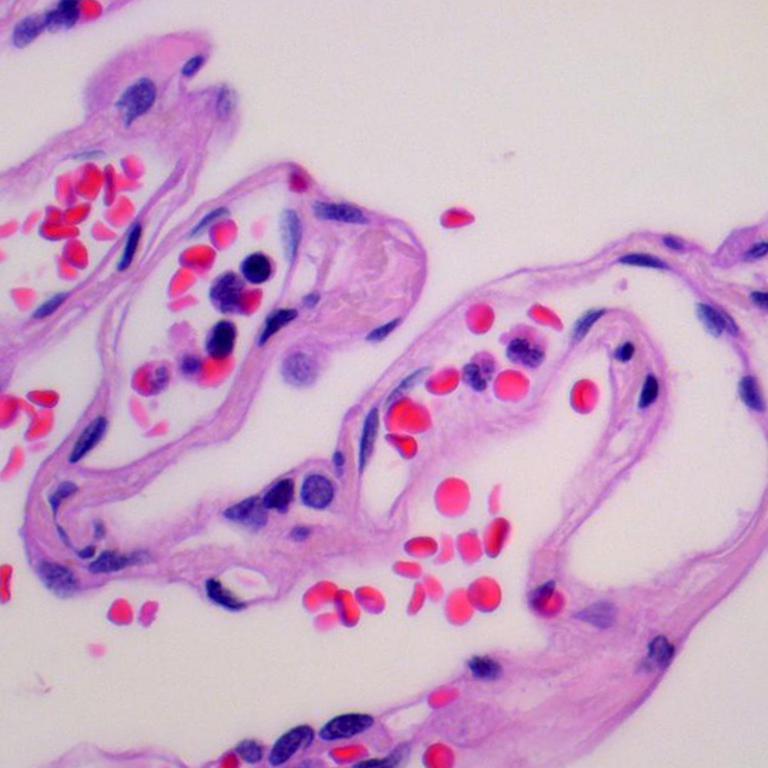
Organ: lung
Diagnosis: benign